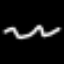
Label: squiggle